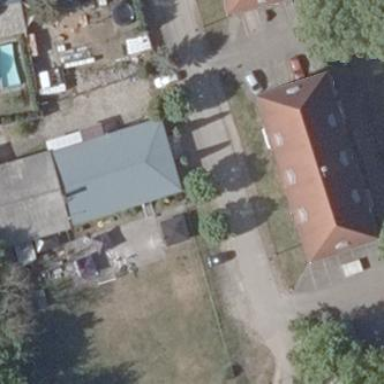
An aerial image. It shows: Community centre building.